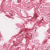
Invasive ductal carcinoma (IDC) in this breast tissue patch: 0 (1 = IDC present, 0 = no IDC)